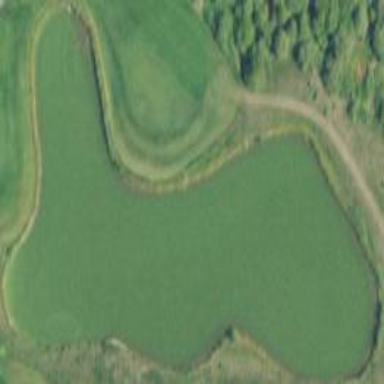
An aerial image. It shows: Water hazard on golf course. The hazard is natural water feature.